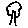
Label: tree